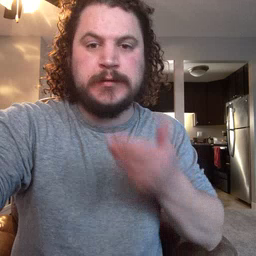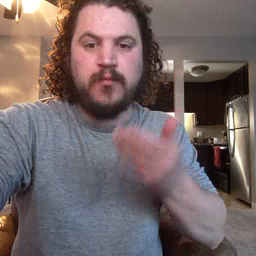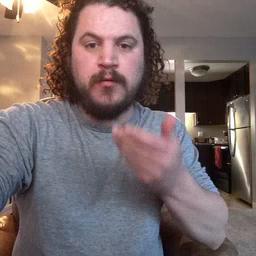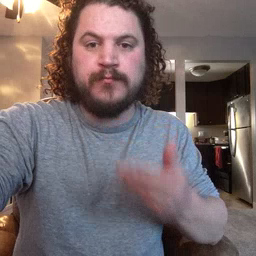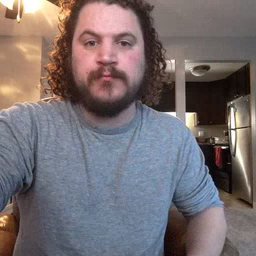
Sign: cereal